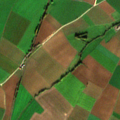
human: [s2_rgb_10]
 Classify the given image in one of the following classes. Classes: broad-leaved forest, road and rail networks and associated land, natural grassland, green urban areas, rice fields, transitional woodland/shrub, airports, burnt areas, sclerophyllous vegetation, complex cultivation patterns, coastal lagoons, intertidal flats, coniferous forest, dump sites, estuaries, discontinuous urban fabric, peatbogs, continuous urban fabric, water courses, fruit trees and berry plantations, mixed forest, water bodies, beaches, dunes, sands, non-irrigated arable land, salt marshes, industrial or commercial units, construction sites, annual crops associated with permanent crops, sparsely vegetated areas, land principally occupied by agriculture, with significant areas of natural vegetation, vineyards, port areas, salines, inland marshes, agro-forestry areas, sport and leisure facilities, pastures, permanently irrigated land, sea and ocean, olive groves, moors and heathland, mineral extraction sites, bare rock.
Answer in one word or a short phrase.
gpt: non-irrigated arable land, pastures